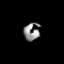
Tissue: lung
Cell type: Fibroblasts
Senescence score: 0.5699
Nuclear area (px): 248
Mean DAPI intensity: 146.544